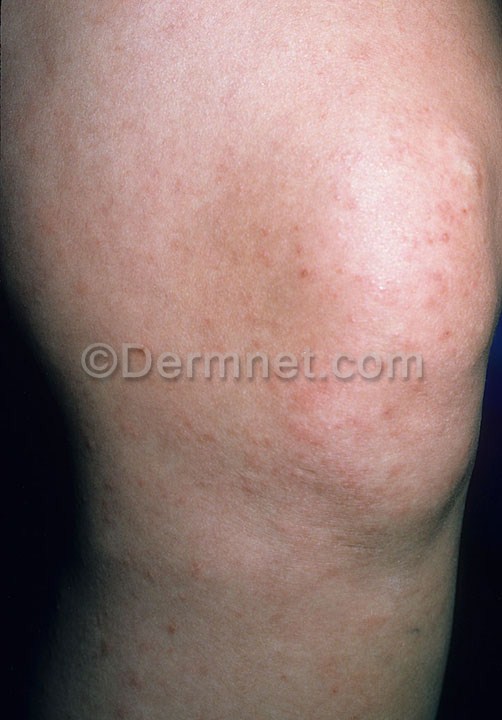
Disease: Urticaria Hives